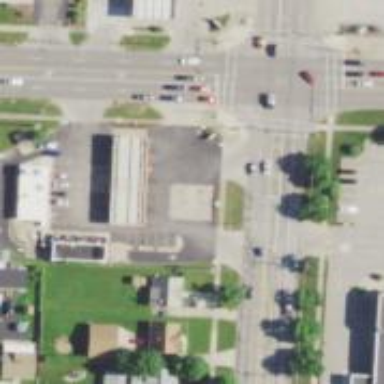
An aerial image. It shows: Fuel station.